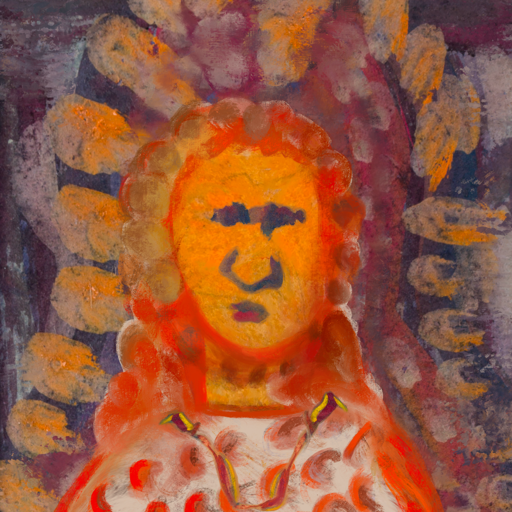
Background: Doll, Head And Neck Front: Sisters, Face Front: In_The_Sun, Bust: Rupkatha, Hair Front: Rupkatha, Head Accessory: Blank, Second Necklace: Gypsy_Mother_1, Necklace: Blank, Baby: Blank